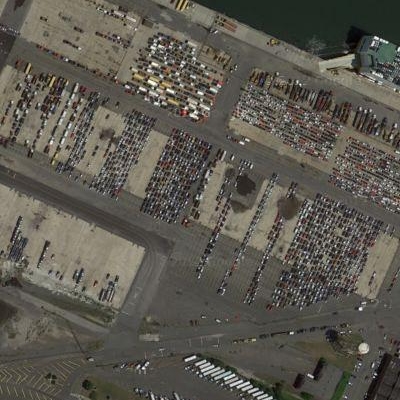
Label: Parking